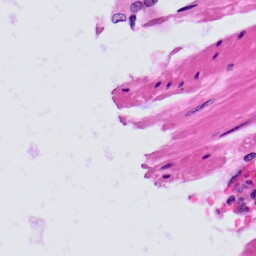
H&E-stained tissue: Prostate